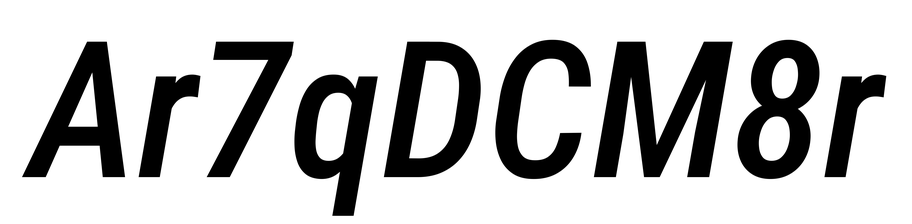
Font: Roboto-Italic_Condensed_Medium_Italic